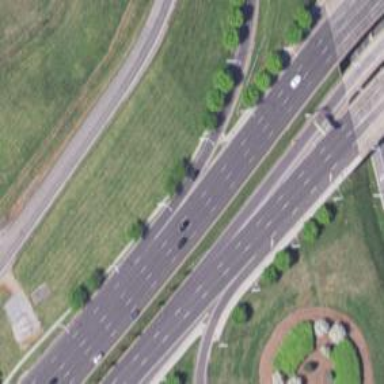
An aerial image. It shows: Asphalt road classified as primary highway with expressway characteristics.